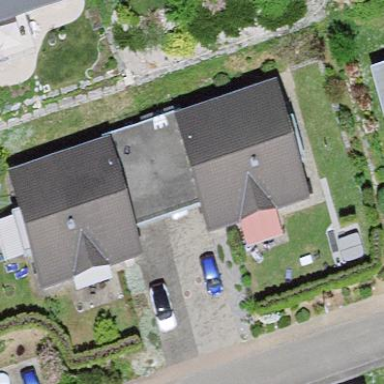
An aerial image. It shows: Garage building.